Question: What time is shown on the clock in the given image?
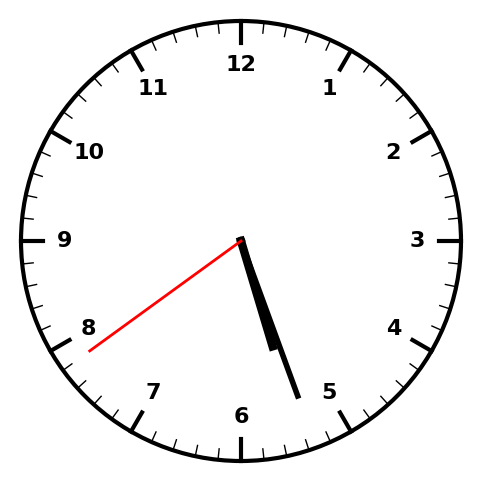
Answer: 05:26:39